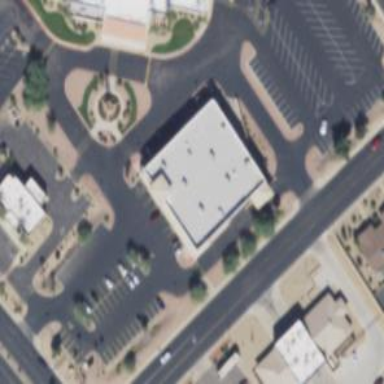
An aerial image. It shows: Building.